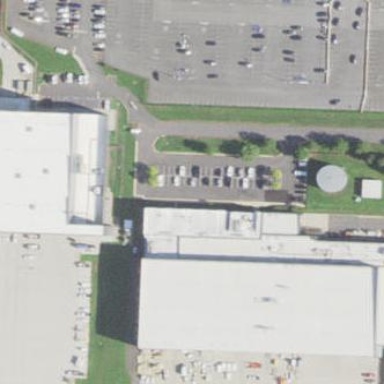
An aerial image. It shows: Hangar building located at airport.